Question: '''
count = 1
for i in range(10):
for j in range(0, i):
print(count, end='')
count = count +1
print()
input()
'''
I am writing a program that should have the output that looks like this.
'''
1
22
333
4444
55555
666666
<PHONE>
88888888
999999999
'''
With the above code I am pretty close, but the way my count is working it just literally counts up and up. I just need help getting it to only count to 9 but display like above. Thanks.

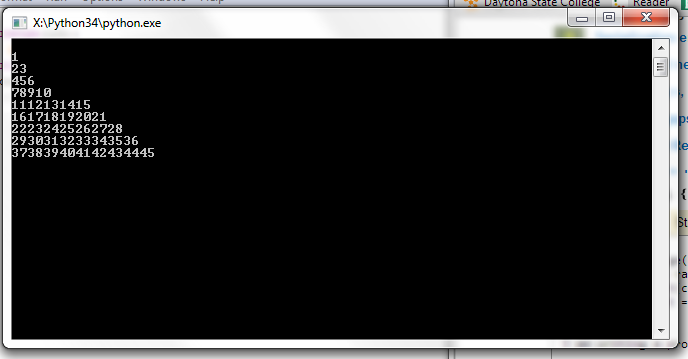
Answer: You're incrementing 'count' in the inner loop which is why you keep getting larger numbers before you want to
You could just do this.
'''
>>> for i in range(1, 10):
print str(i) * i
1
22
333
4444
55555
666666
<PHONE>
88888888
999999999
'''
or if you want the nested loop for some reason
'''
from __future__ import print_function
for i in range(1, 10):
for j in range(i):
print(i, end='')
print()
'''